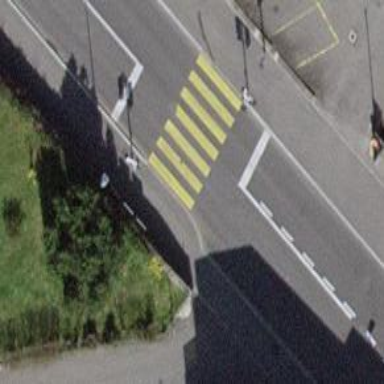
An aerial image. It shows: Road with traffic signals.